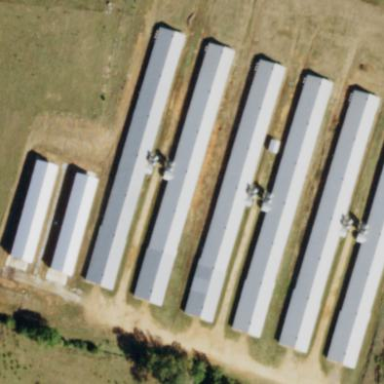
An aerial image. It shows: Poultry house.